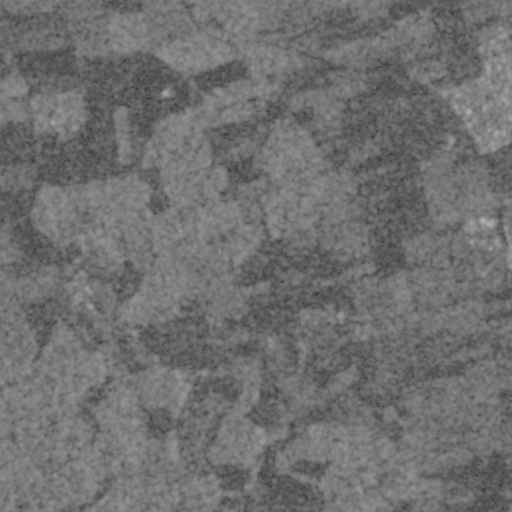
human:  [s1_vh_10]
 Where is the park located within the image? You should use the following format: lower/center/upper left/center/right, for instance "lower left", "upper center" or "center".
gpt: The park is located in the center right of the image.
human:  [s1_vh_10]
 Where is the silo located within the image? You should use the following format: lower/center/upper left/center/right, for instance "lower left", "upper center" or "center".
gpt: The silo is located in the center of the image.
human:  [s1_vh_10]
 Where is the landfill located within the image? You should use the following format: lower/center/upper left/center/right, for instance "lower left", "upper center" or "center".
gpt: There is no landfill in the image.

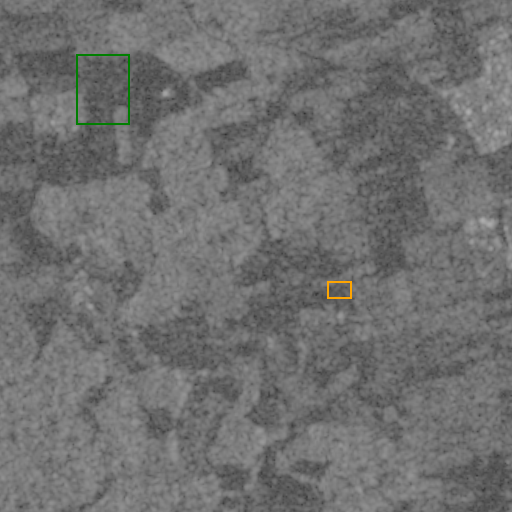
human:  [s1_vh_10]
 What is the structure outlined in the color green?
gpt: The structure outlined in green is a crop field.
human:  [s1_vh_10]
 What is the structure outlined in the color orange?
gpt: The structure outlined in orange is a park.
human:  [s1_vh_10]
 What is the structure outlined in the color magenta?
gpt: There is no magenta outline.